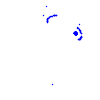
Particle: electron